Question: This is a snapshot of a folder i imported into eclipse. I want to read from the .txt files inside it.

But if i write like
'''
try(BufferedReader h = new BufferedReader(new FileReader("input8.txt"))){
'''
i get 'FileNotFoundException' . Can someone help out ?
Agad and Math's answers helped out a lot. I did a refined search again , found <URL> quite a good read for this particular problem once agad pointed things out.
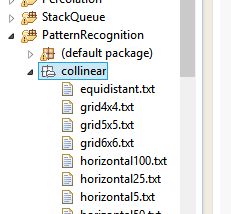
Answer: '''
try(BufferedReader h = new BufferedReader(new InputStreamReader(getClass().getResourceAsStream("collinear/input8.txt")))){
'''